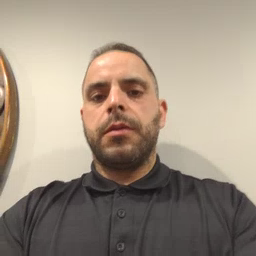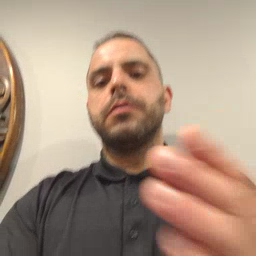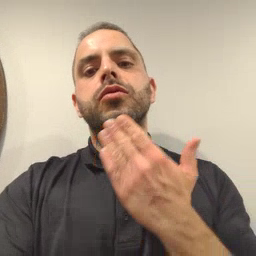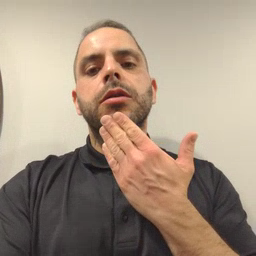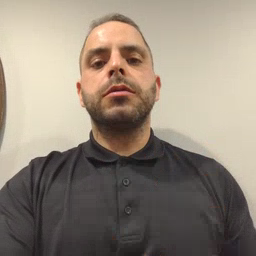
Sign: chin